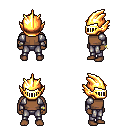
a pixel art fantasy rpg character, male body template, human, dark skin, steel arm armor, metal pants, light blonde long mohawk hairstyle, gold helm, bracelets, four views (front, back, left, right), 2x2 character sprite sheet, small pixel art, hard edges, no anti-aliasing